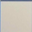
Piece: xx